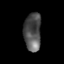
Tissue: lung
Cell type: Epithelial cells
Senescence score: 0.2155
Nuclear area (px): 636
Mean DAPI intensity: 82.387